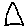
Label: triangle